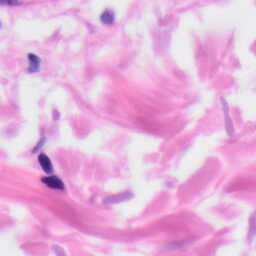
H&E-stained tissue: Skin